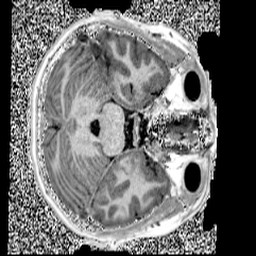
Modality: UNIT1
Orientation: axial
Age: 13
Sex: female
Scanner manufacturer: siemens
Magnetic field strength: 3 T
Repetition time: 4 s
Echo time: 0.00299 s